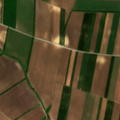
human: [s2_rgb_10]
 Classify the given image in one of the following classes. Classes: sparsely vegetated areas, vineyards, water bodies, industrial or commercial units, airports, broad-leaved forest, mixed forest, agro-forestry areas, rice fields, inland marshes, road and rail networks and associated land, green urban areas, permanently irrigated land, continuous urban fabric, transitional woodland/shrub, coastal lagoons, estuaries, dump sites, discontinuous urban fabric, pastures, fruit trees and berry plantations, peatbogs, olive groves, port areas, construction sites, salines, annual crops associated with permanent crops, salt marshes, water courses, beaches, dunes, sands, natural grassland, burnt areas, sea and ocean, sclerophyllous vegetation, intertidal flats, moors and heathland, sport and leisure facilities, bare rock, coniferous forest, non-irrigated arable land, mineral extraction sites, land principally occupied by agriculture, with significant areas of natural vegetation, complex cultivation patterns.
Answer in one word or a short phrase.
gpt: non-irrigated arable land